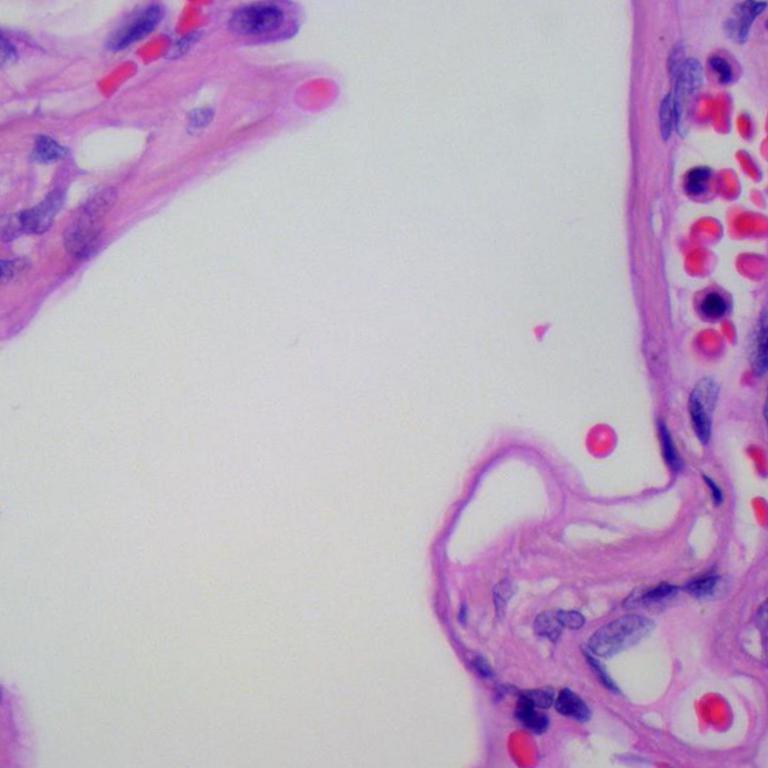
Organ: lung
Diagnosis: benign